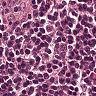
Metastatic tissue present: no